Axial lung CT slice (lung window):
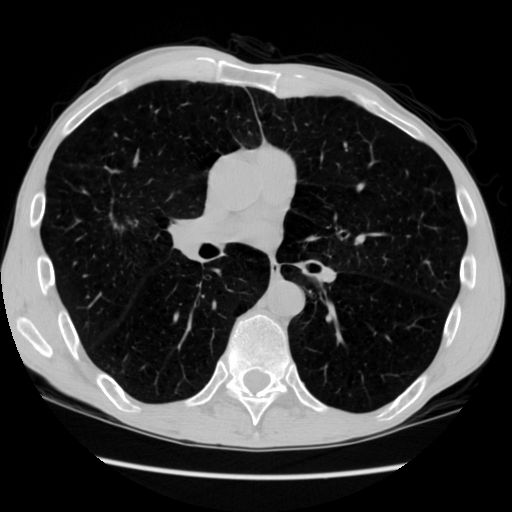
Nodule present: no